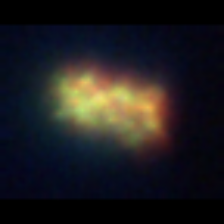
Taxon: Unknown_detritus
Group: Unknown